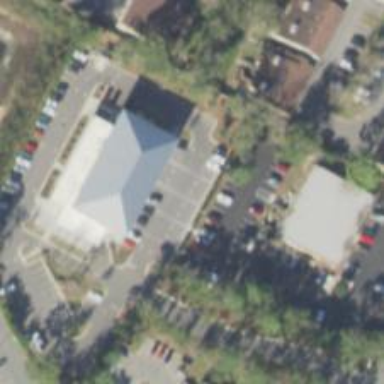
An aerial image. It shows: Parking space is available.